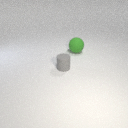
small gray rubber cylinder to the left of large green rubber sphere